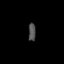
Tissue: prostate
Cell type: Fibroblasts
Senescence score: 0.7403
Nuclear area (px): 126
Mean DAPI intensity: 79.532